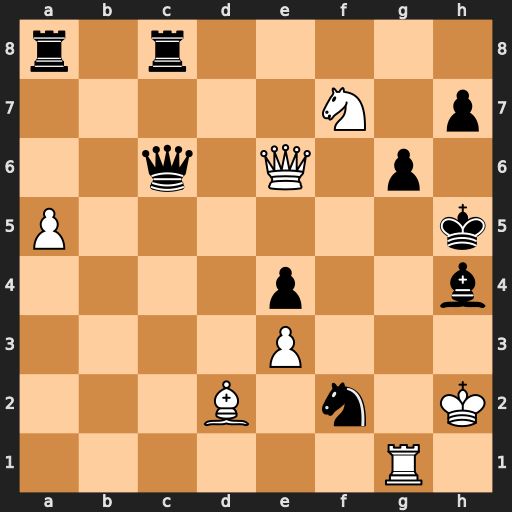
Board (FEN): r1r5/5N1p/2q1Q1p1/P6k/4p2b/4P3/3B1n1K/6R1
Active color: w
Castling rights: -
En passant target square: -
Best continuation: Qe5+ g5 Rxg5+ Bxg5 Qxg5#